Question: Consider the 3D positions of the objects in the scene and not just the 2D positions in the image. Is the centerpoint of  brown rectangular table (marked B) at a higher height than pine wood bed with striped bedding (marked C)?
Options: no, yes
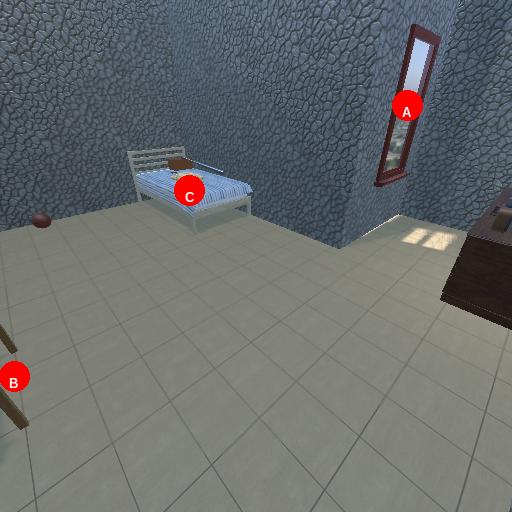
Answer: no